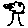
Label: tree